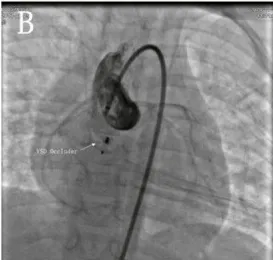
(B) Cine static image front view showing the ventricular septal defect occluder in place. AO, aorta; VSD occluder, ventricular septal defect occluder.
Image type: radiology (x_ray)